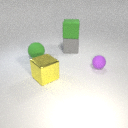
large gray rubber cube to the right of large yellow metal cube